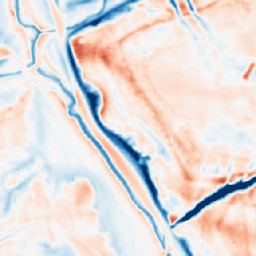
Category: multiscale
Decomposition family: dog_multiscale
Decomposition parameters: sigma_ratio: 1.4
n_scales: 6
base_sigma: 1
Upsampling method: area
Upsampling parameters: scale: 4
Upsampling scale: 4